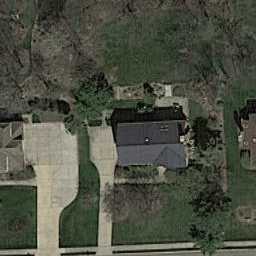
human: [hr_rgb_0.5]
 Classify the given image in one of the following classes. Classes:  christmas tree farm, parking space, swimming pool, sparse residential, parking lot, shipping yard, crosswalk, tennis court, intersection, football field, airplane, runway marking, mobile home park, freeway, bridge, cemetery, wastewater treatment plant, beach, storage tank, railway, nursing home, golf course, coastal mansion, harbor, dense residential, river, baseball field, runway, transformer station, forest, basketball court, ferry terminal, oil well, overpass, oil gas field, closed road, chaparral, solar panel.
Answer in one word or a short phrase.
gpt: sparse residential